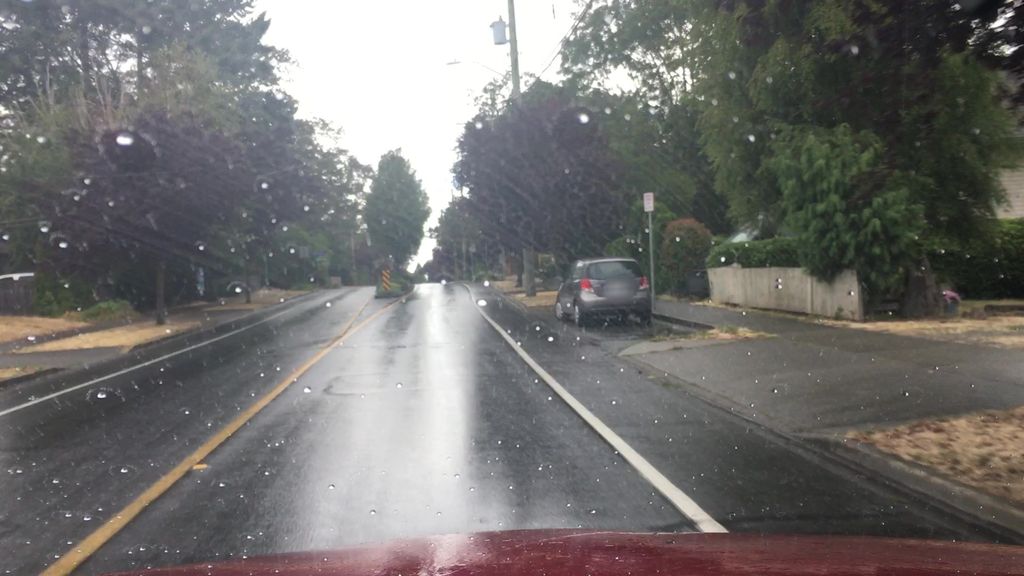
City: victoria